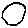
Label: circle